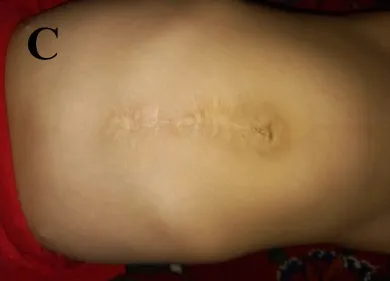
(C) The postoperative scar on the recent follow up.
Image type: radiology (ct)